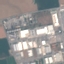
Land use / land cover: Industrial